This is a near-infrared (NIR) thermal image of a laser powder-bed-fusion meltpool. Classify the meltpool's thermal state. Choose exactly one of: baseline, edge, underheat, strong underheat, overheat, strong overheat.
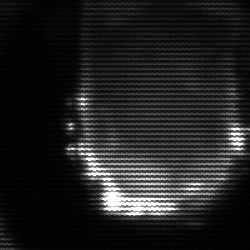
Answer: baseline